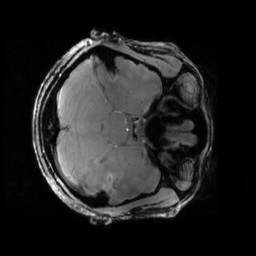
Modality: PDw
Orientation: axial
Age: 24
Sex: female
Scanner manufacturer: siemens
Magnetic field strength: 6.98 T
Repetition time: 1.78 s
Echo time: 0.00386 s